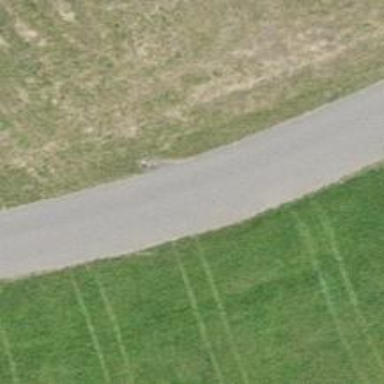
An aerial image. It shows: Unclassified asphalt road with grade1 tracktype.